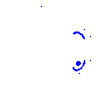
Particle: electron